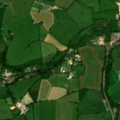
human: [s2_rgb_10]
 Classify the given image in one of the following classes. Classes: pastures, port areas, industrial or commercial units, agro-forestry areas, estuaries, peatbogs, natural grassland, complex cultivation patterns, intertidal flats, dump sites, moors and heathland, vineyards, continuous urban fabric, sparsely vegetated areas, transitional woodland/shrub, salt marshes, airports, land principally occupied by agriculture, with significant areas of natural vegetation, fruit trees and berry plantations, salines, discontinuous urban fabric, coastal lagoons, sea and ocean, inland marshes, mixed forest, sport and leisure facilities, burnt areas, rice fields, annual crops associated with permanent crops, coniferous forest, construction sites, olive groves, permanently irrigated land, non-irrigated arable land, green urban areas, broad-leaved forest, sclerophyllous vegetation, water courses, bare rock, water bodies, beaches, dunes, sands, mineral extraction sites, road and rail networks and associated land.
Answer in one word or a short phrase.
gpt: pastures